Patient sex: F
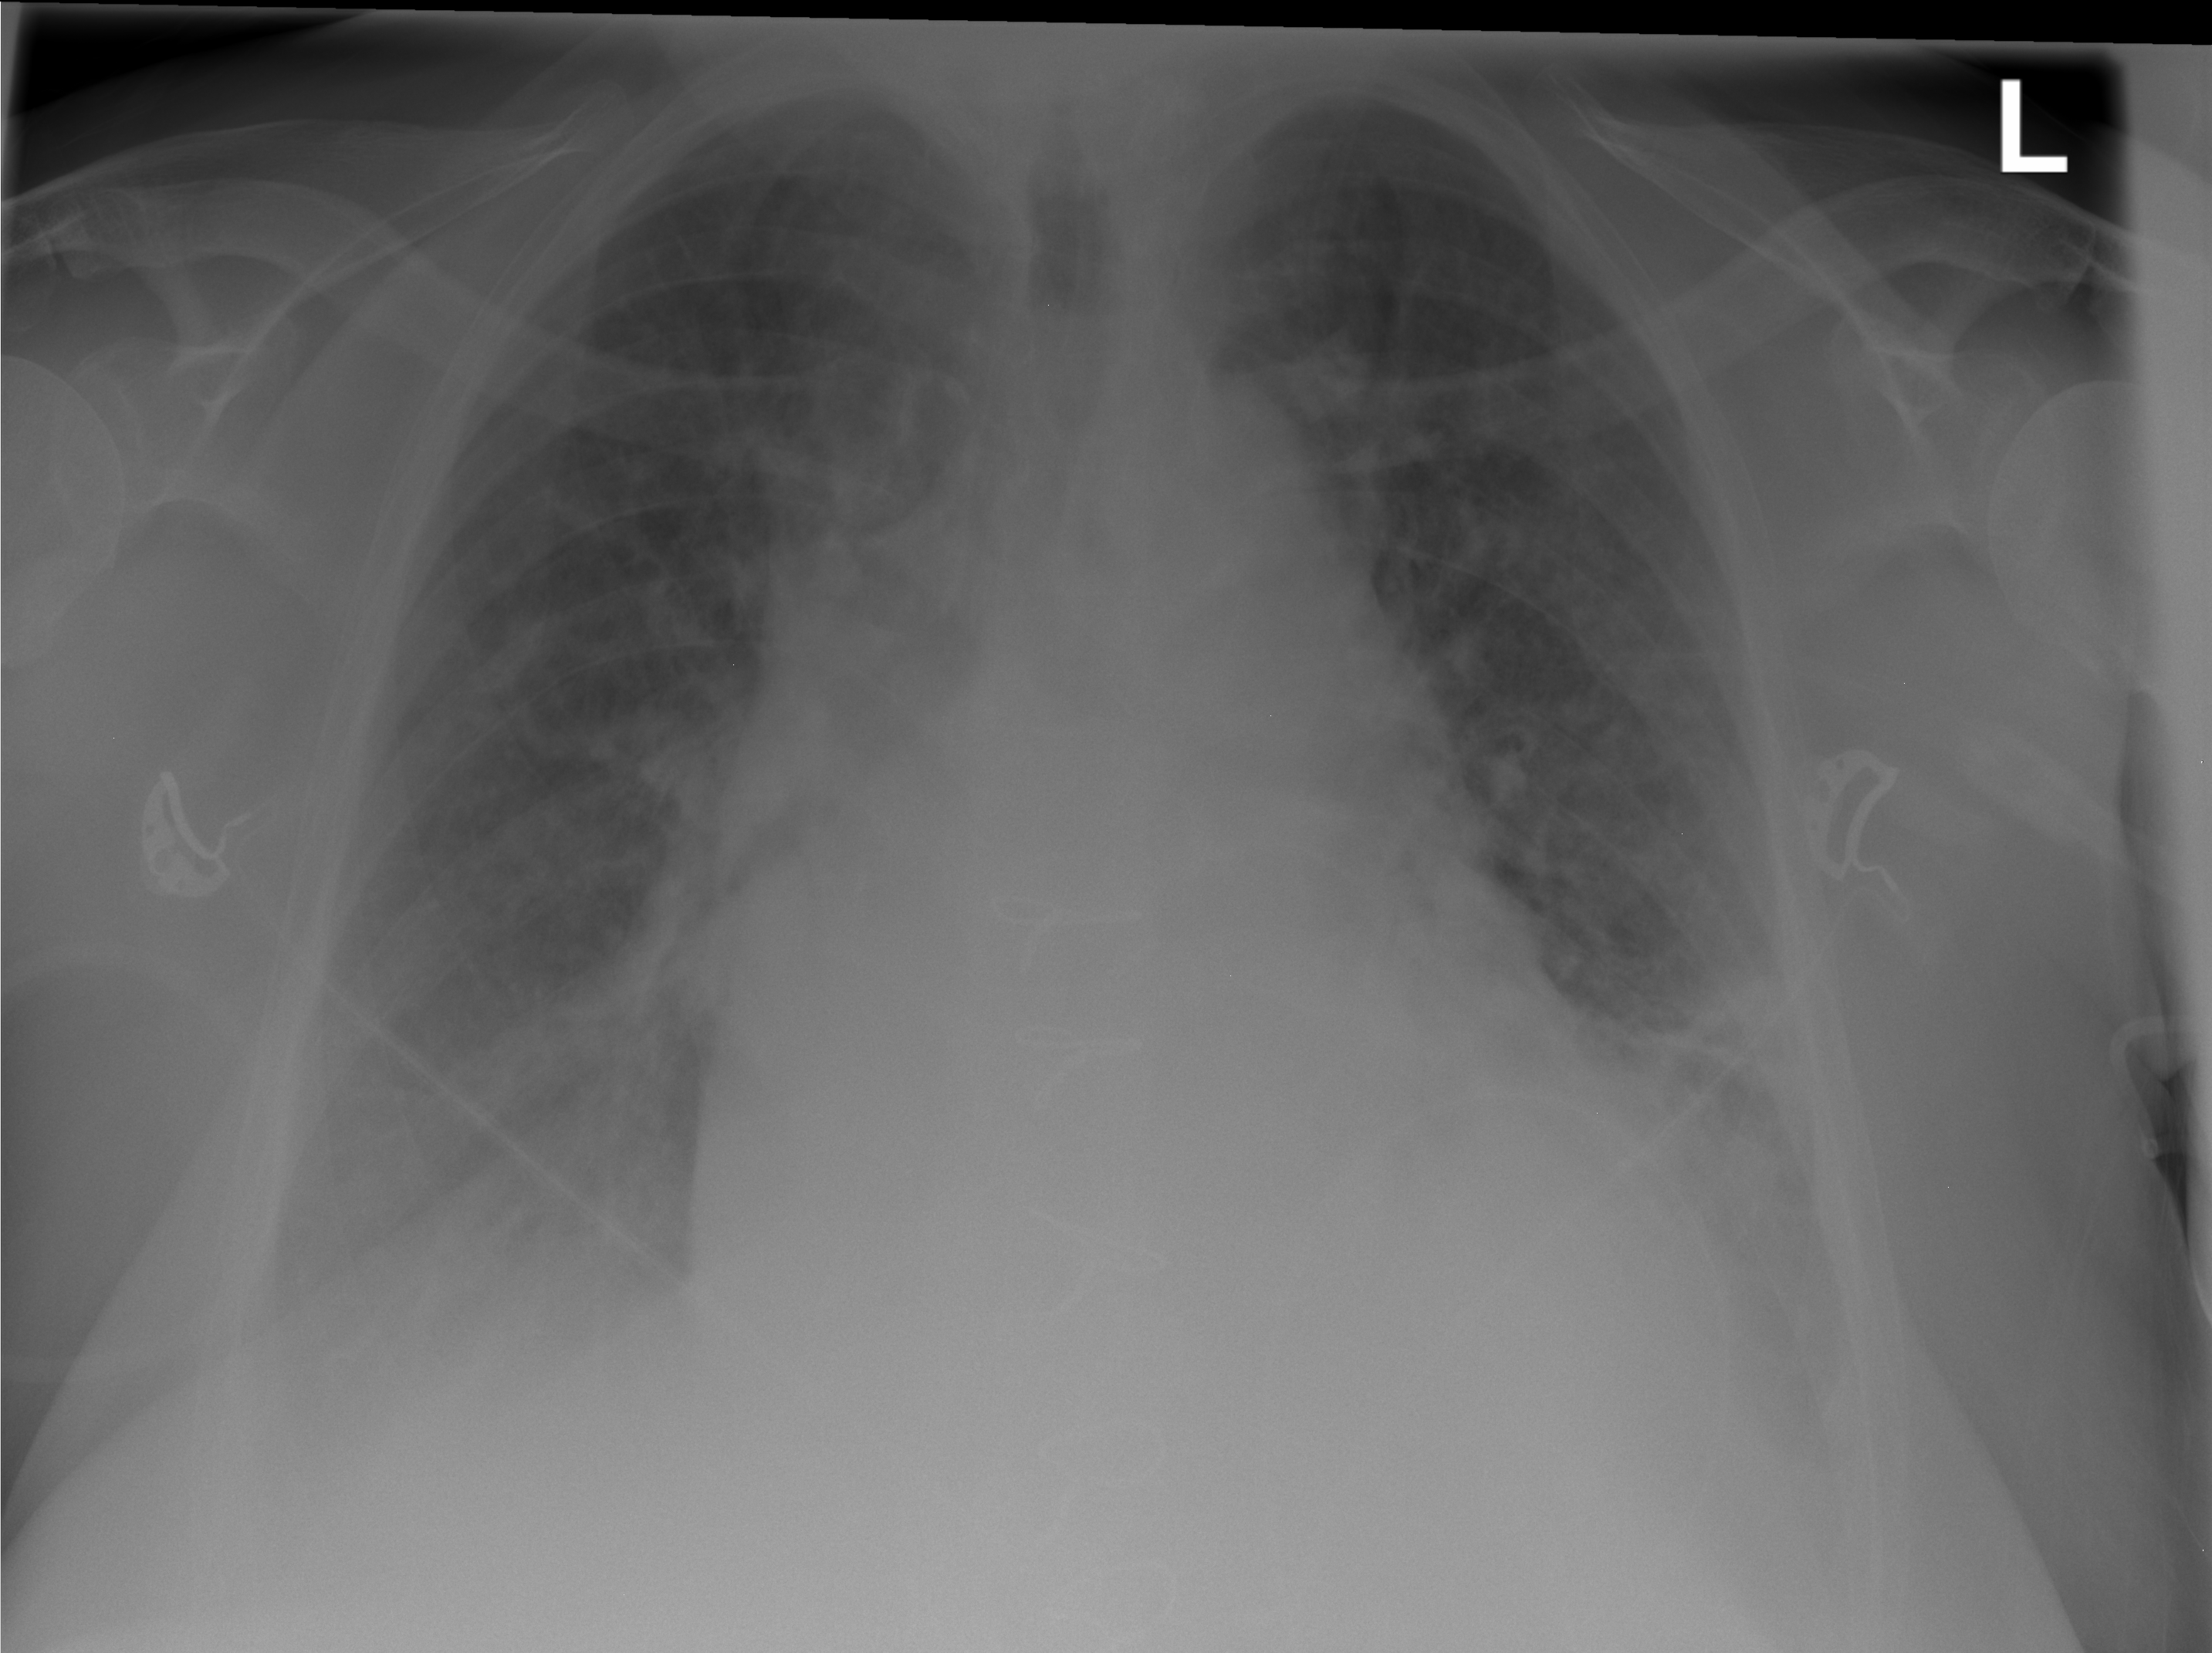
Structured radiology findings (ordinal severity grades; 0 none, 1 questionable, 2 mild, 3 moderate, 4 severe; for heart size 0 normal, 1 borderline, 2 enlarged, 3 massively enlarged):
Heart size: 2
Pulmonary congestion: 2
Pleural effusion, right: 2
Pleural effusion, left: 2
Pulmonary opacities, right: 1
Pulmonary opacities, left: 1
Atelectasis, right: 2
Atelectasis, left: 2